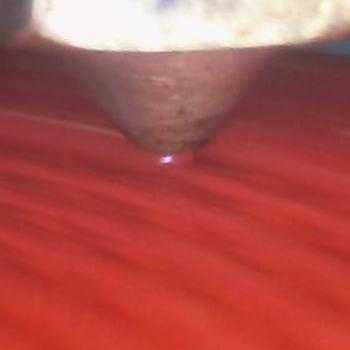
Flow rate: 300%